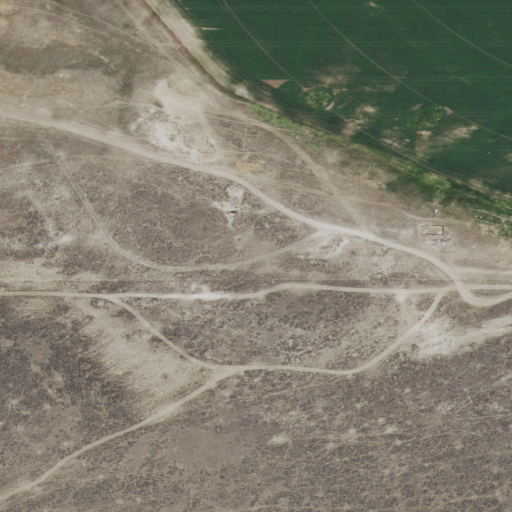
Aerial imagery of mountain in Idaho named Baldy Knoll containing shrub, cultivated crops, and grassland